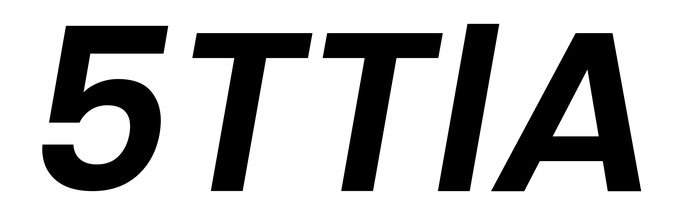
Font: Poppins-SemiBoldItalic